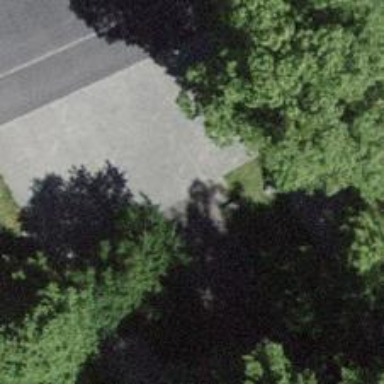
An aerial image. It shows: Residential road with asphalt surface. There are sidewalks on both sides of the road.